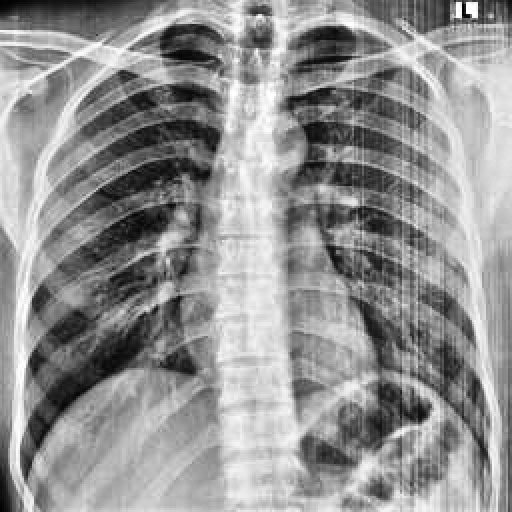
Finding: NORMAL